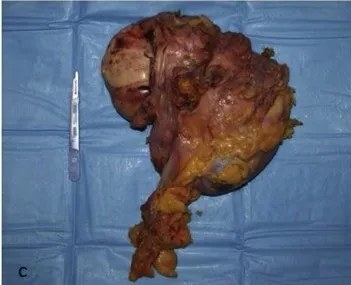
Surgical specimen with in block resection of left kidney, adrenal gland and DD liposarcoma.
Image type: pathology (h&e)